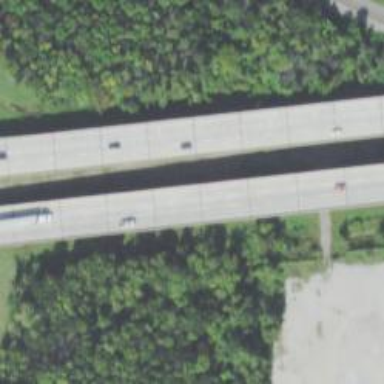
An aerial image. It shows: Beam-structured bridge on motorway.